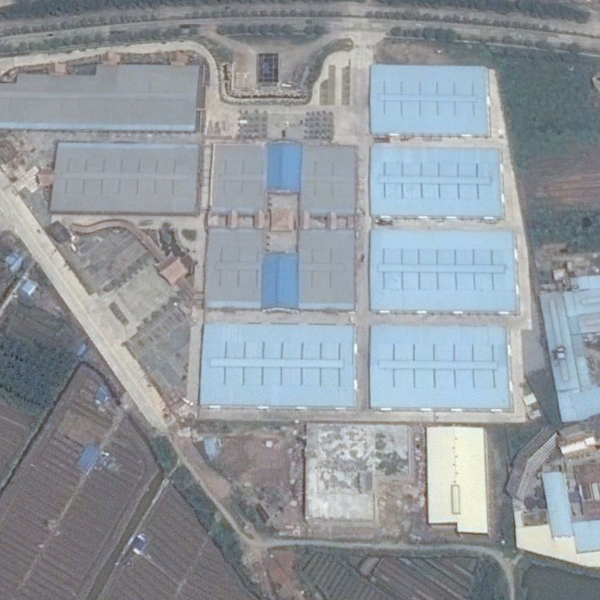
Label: Industrial